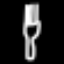
Label: fork